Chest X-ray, PA view. Patient: 59 years old, sex F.
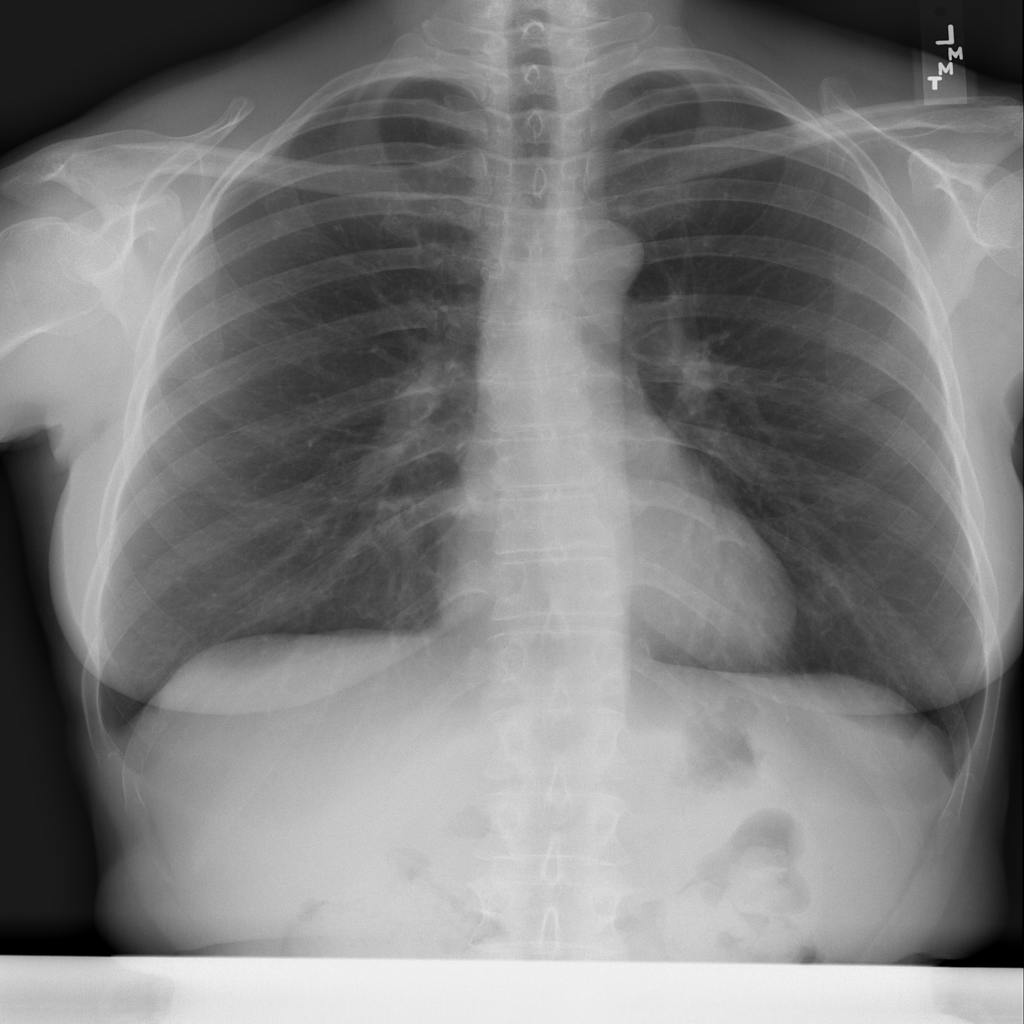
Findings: No Finding